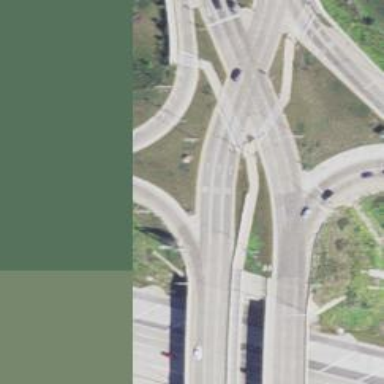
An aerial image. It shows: Motorway link with Diverging Diamond Interchange (DDI) junction.